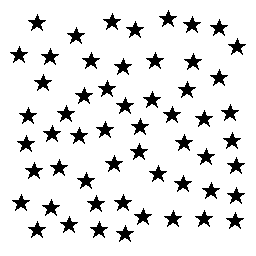
Squares: 0
Triangles: 0
Stars: 56
Total shapes: 56